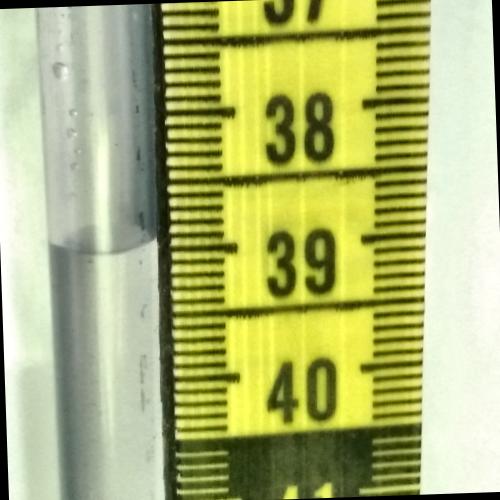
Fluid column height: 39.0 cm